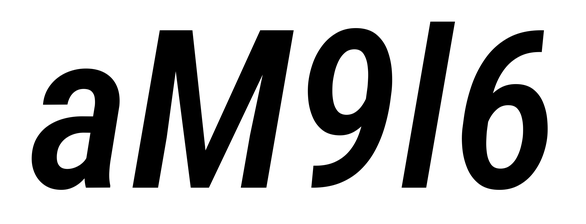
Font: Roboto-Italic_Condensed_Medium_Italic